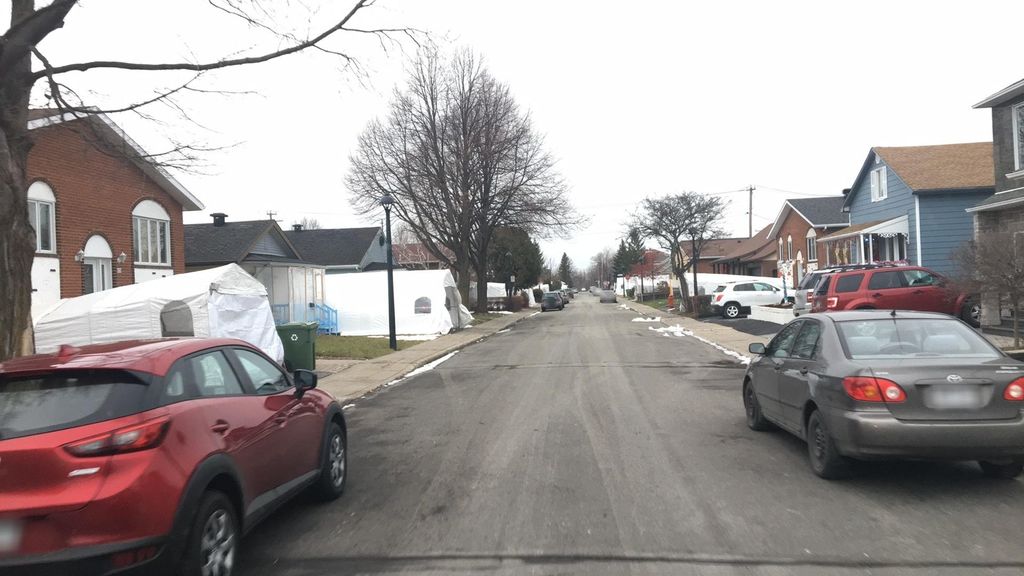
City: montreal